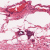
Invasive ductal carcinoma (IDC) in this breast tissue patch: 0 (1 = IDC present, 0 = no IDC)